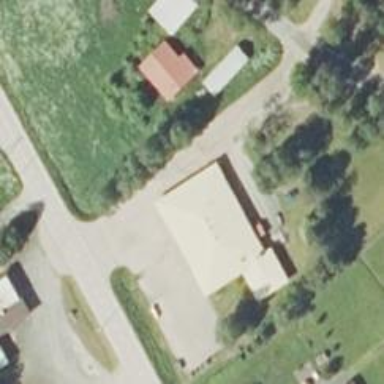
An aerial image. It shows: Convenience shop located within building.